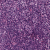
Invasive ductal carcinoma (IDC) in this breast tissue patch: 1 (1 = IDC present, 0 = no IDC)